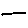
Label: line